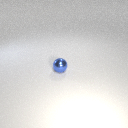
small blue metal sphere